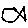
Label: fish